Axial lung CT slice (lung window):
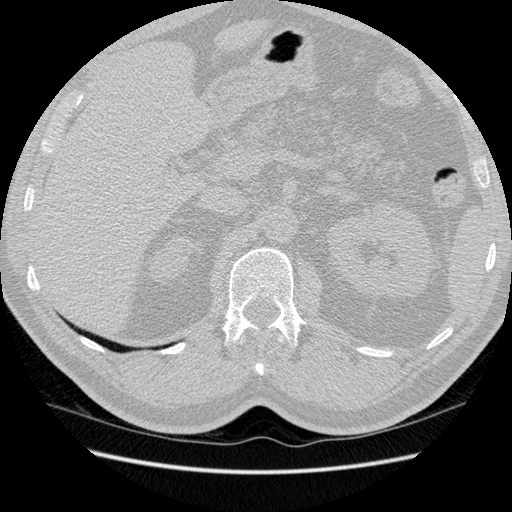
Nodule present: no